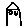
Label: house